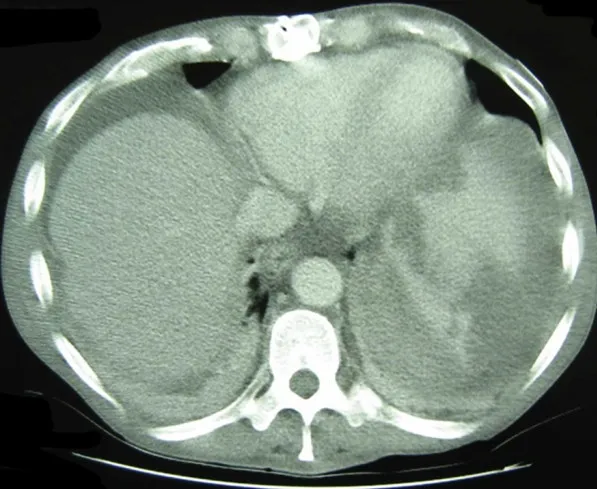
Computed tomography (CT) scan. The CT scan demonstrates hemoperitoneum and a grade IV splenic laceration in our patient, who had no history of trauma.
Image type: radiology (ct)